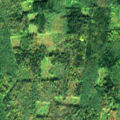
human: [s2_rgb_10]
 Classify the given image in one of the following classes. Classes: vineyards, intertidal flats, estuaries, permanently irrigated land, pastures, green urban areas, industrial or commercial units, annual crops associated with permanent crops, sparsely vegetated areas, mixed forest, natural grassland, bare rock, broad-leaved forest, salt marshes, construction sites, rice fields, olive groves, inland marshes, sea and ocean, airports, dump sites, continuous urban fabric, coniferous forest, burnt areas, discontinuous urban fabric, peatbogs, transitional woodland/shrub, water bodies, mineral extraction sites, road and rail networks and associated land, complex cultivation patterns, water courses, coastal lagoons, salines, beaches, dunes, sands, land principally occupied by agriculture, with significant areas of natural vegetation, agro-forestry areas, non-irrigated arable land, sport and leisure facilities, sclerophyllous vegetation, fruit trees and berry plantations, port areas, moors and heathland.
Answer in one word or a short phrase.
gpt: broad-leaved forest